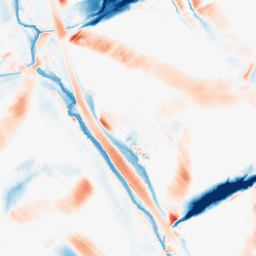
Category: morphological
Decomposition family: morphological_diamond
Decomposition parameters: operation: average
radius: 20
Upsampling method: regularized
Upsampling parameters: scale: 2
lambda_reg: 0.01
Upsampling scale: 2